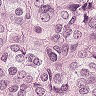
Metastatic tissue present: yes